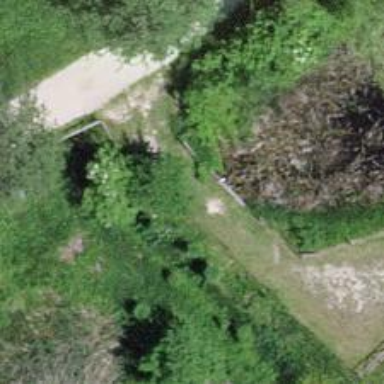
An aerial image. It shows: Footway covered with grass.